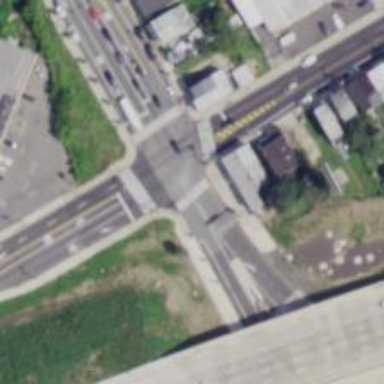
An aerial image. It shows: Marked crossing on the road.